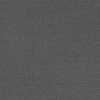
Atmospheric dust classification: dusty